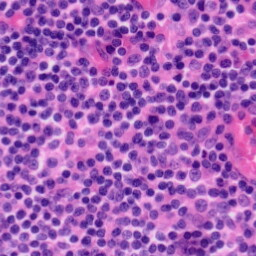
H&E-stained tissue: Tonsil